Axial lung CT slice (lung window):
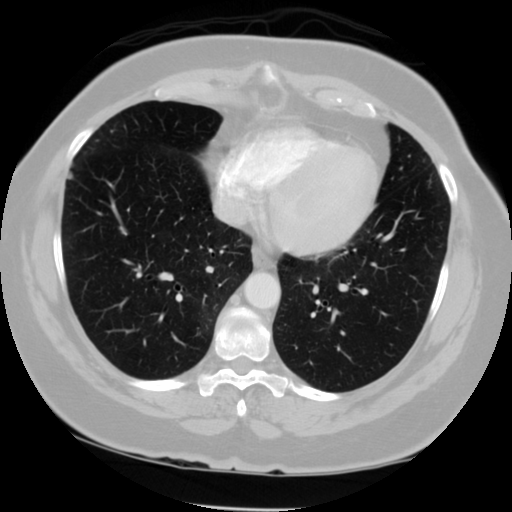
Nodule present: yes
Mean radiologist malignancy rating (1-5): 2